Interaction volume radius: 5 \u00c5
Interaction volume height: 25 \u00c5
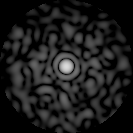
Disorder parameter: 0.8276